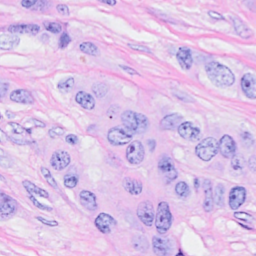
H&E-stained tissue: Breast